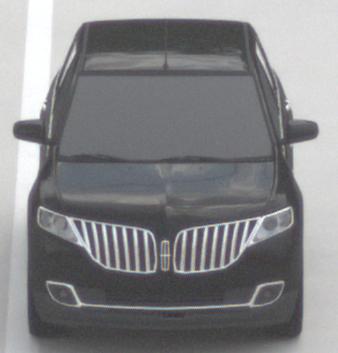
Make: Lincoln
Model: MKX
Detailed model: Gen. 1 CD3
Model produced from: 2010
Model produced until: 2015
Doors: 5
Color: black
Road condition: dry road
Daytime: morning or afternoon
Contrast: low contrast